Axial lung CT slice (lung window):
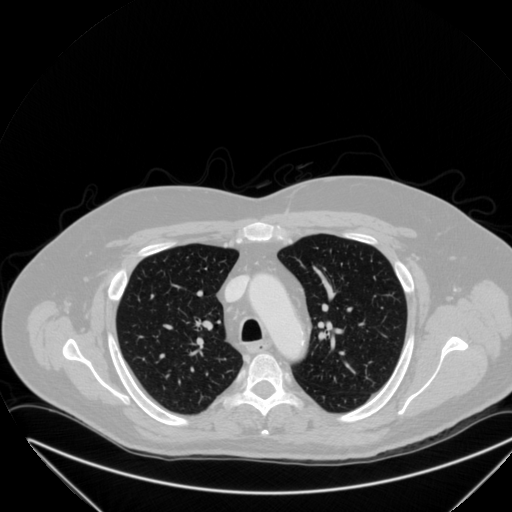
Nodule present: no